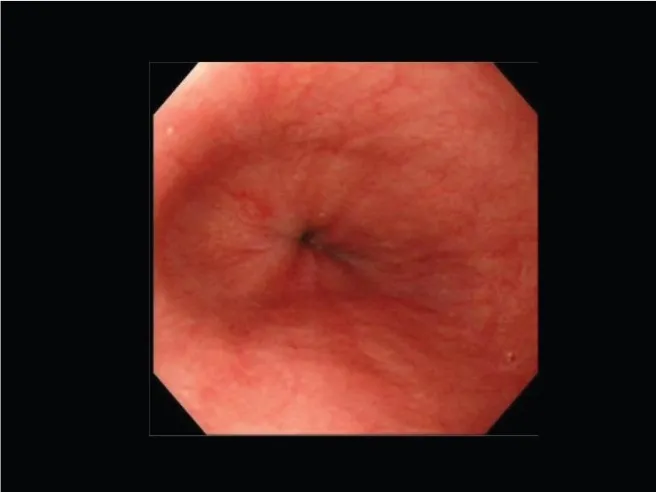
An upper endoscopic examination reveals that there were no abnormal findings of the esophagus, including a mucosal break, hiatal hernia, and whitish mucosa.
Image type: endoscopy (other_endoscopy)